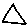
Label: triangle